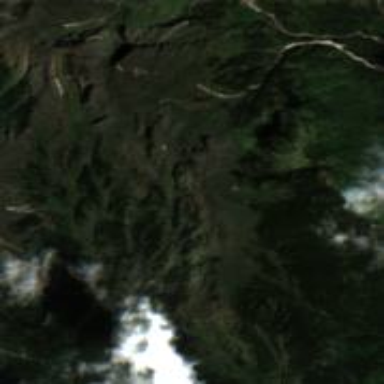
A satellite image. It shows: Majestic peak in the wilderness.